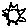
Label: sun